Question: I have been struggling to stop/remove an infinite constraint animation after it starts. Basically I have a box that has a constraint of equal height to the main view with multiplier 0.5. The box is supposed to grow and shrink by changing the multiplier to 0.8 and back to 0.5 through . Since multiplier is read-only, the only way to animate this is to remove constraint and add it back with the a multiplier. the box is animating fine, but the stopping method does not seem to work at all using the classic ways to stop UIView animation.

I can stop the animation if I animate , but doing this instead of animating the constraint itself while Auto Layout is enabled is not recommended.
Here is my code
'''
// wired equal height constraint between box and view with multiplier 0.5
@property (weak, nonatomic) IBOutlet NSLayoutConstraint *boxEqualHeightConstraint;
'''
.
'''
-(void)startAnimation {
// animation starts fine
[self.view removeConstraint:self.boxEqualHeightConstraint]; // remove multi 0.5
self.boxEqualHeightConstraint = [NSLayoutConstraint constraintWithItem:self.box
attribute:NSLayoutAttributeHeight
relatedBy:NSLayoutRelationEqual
toItem:self.view
attribute:NSLayoutAttributeHeight
multiplier:0.8
constant:0];
[self.view addConstraint:self.boxEqualHeightConstraint]; // add multi 0.8
[self.view layoutIfNeeded];
[UIView animateWithDuration:1.0f delay:0 options:UIViewAnimationOptionAutoreverse | UIViewAnimationOptionRepeat animations:^{
[self.view layoutIfNeeded];
} completion:nil];
}
-(void)stopAnimations {
[self.view.layer removeAllAnimations]; // not working
[self.box.layer removeAllAnimations]; // not working
// I tried replacing the constraint animation, but it is still growing and shrinking indefinitely.
[self.view removeConstraint:self.boxEqualHeightConstraint];
self.boxEqualHeightConstraint = [NSLayoutConstraint constraintWithItem:self.box
attribute:NSLayoutAttributeHeight
relatedBy:NSLayoutRelationEqual
toItem:self.view
attribute:NSLayoutAttributeHeight
multiplier:0.5
constant:0];
[self.view addConstraint:self.boxEqualHeightConstraint];
[self.view layoutIfNeeded];
[UIView animateWithDuration:1.0f delay:0 options:UIViewAnimationOptionBeginFromCurrentState animations:^{
[self.view layoutIfNeeded];
} completion:nil];
}
'''
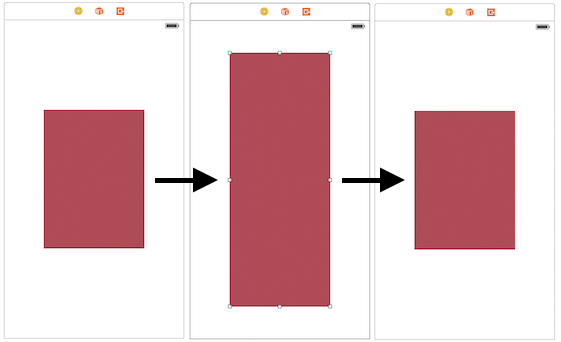
Answer: I found out what was the cause of animation won't stop. My self.box (which is a UIButton) was containing an image.
What was still animating after removeAllAnimations is merely the image inside the box, not the box itself.
so to stop it do this:
'''
[self.box.imageView.layer removeAllAnimations];
'''